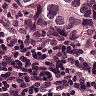
Metastatic tissue present: yes